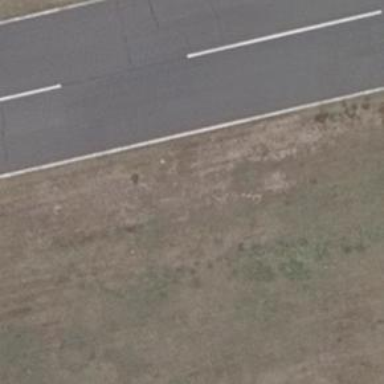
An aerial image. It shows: Runway edge aviation light.